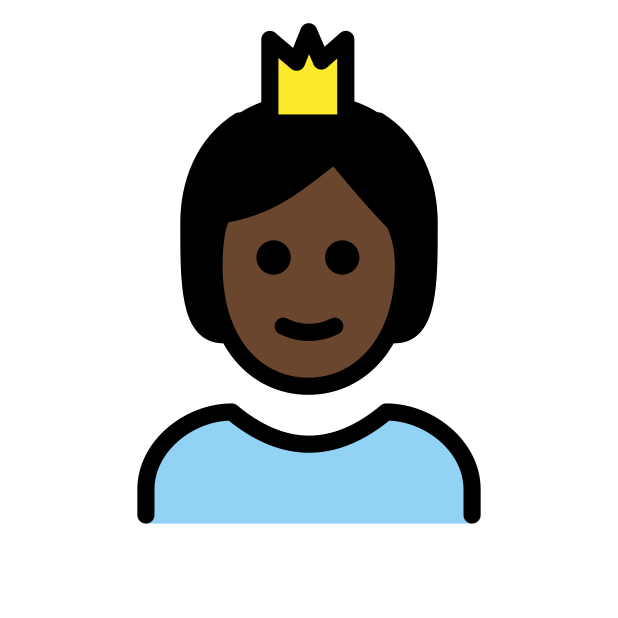
person with crown: dark skin tone